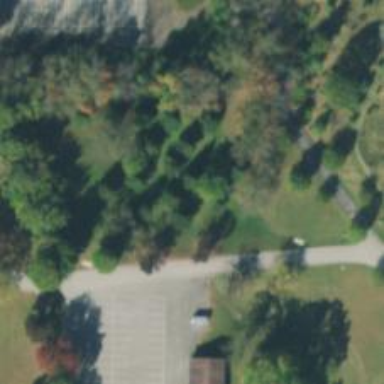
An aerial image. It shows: Disc golf tee area.